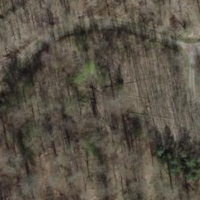
EUNIS habitat code: 41
Species observed at this site:
Acer pseudoplatanus